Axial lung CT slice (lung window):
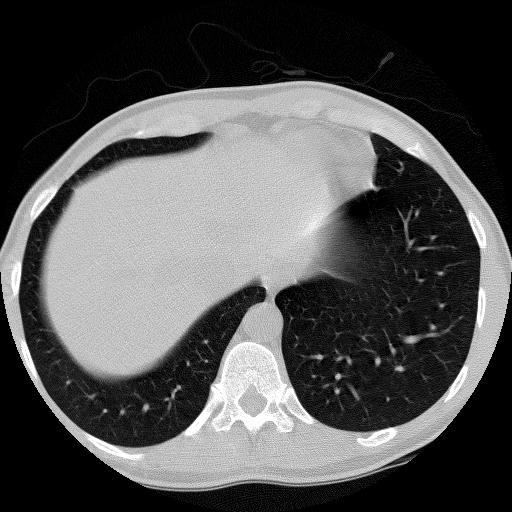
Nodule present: no